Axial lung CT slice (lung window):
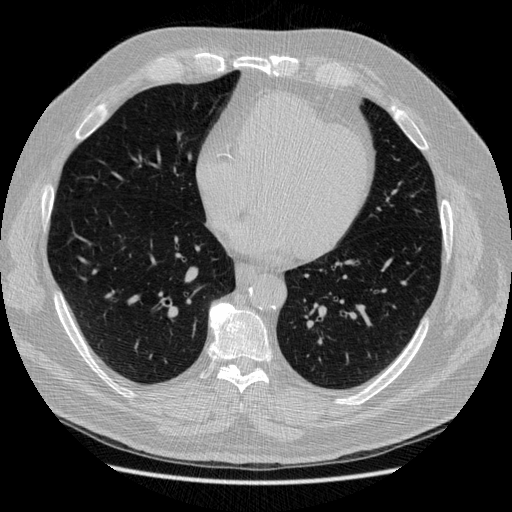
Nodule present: no